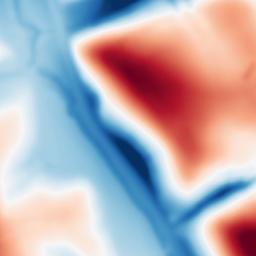
Category: multiscale
Decomposition family: dog
Decomposition parameters: sigma_low: 3
sigma_high: 50
Upsampling method: regularized
Upsampling parameters: scale: 4
lambda_reg: 0.01
Upsampling scale: 4